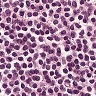
Metastatic tissue present: no